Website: bh-photo
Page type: customer-info-address
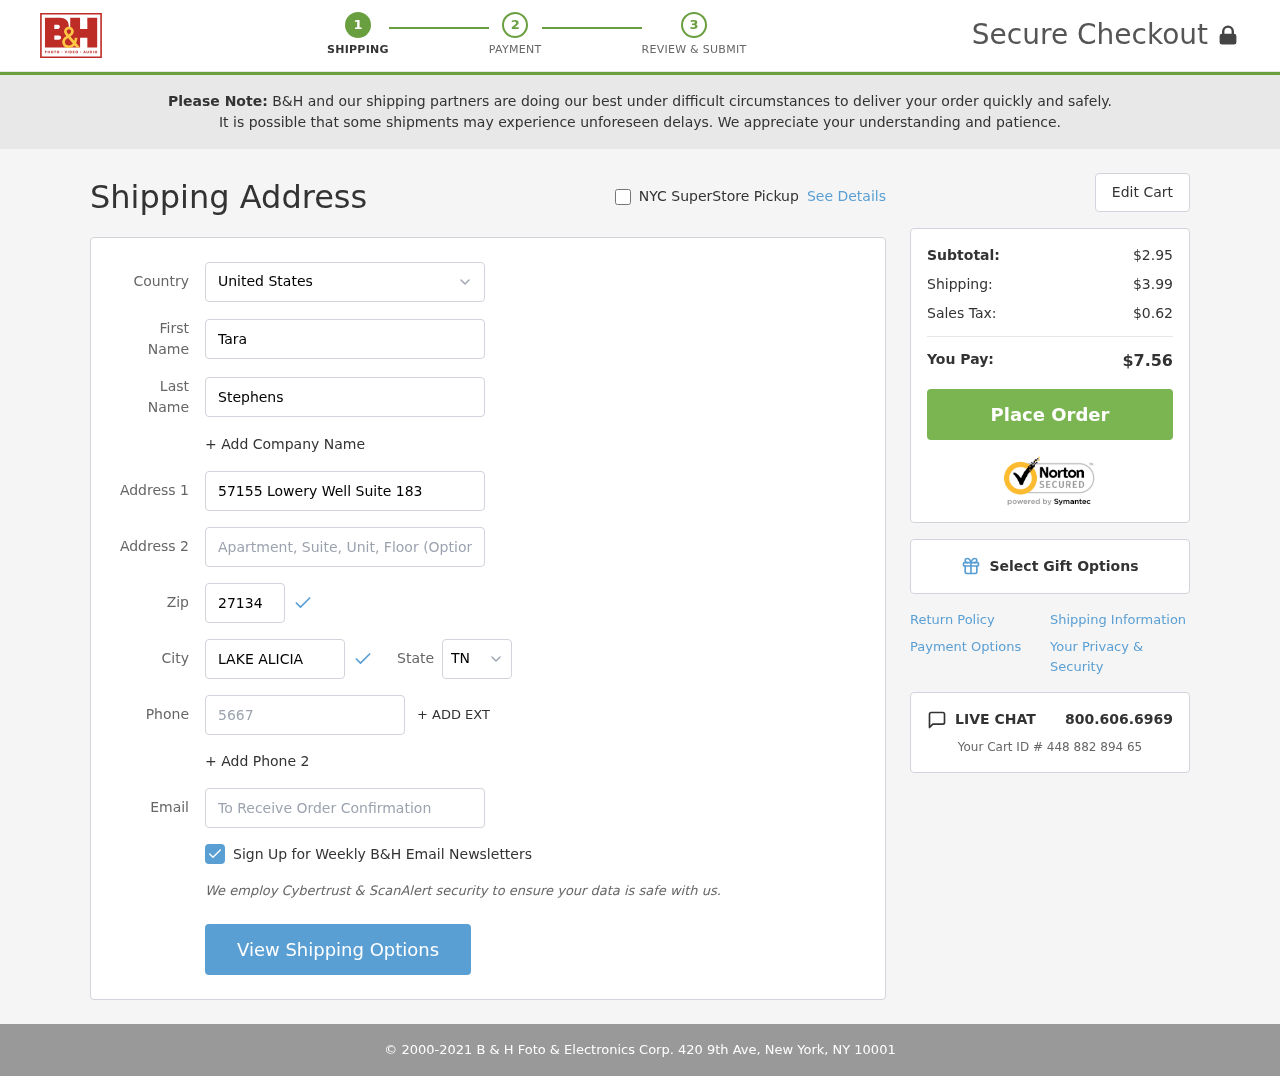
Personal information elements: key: PII_CITY
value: Lake Alicia
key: PII_COUNTRY
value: United States
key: PII_EMAIL
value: tstephens@yahoo.com
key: PII_FIRSTNAME
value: Tara
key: PII_LASTNAME
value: Stephens
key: PII_PHONE
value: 5667162380
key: PII_POSTCODE
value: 27134
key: PII_STATE_ABBR
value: TN
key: PII_STREET
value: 57155 Lowery Well Suite 183
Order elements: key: ORDER_SUBTOTAL
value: $2.95
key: ORDER_SHIPPING_COST
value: $3.99
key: ORDER_TAX
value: $0.62
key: ORDER_TOTAL
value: $7.56
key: ORDER_ID
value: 448 882 894 65